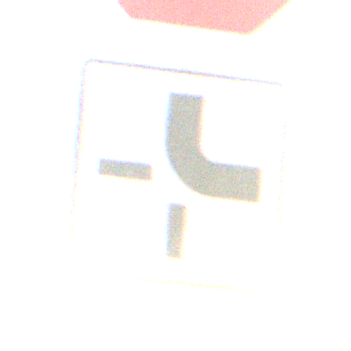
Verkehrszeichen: VerlaufVorfahrtsstrasse4
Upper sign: Stop
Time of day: SunriseSunset
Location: Outdoor (RoadRail)
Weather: PartlyCloudy
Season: NotSpecified
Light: Natural